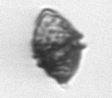
Label: Kryptoperidinium_triquetrum